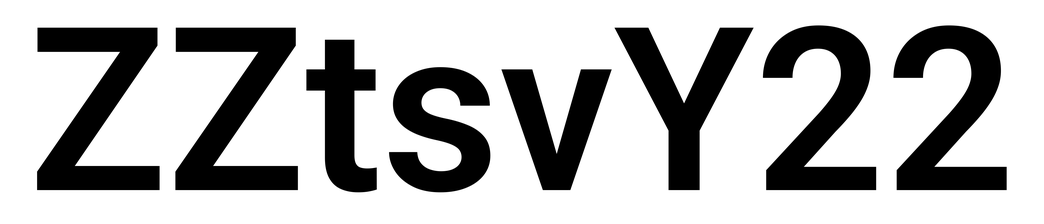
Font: Roboto_SemiBold